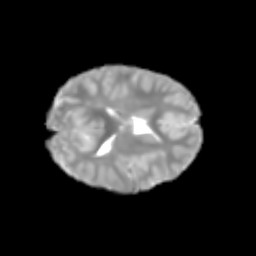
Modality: T2w
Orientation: axial
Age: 6
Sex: female
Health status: healthy